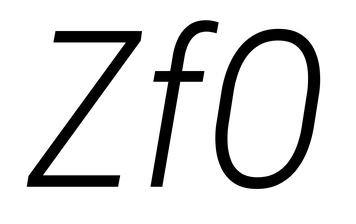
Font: Roboto-Italic_Condensed_Light_Italic